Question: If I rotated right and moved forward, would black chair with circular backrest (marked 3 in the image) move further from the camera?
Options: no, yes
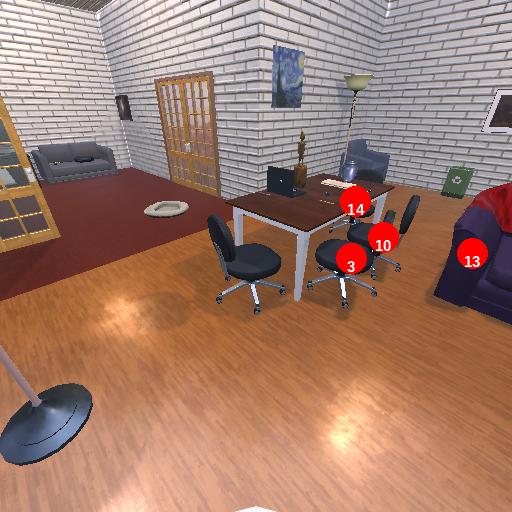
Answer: no